Field crop: maize
Growth stage: 1
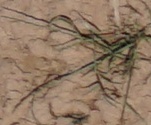
Species: lolium